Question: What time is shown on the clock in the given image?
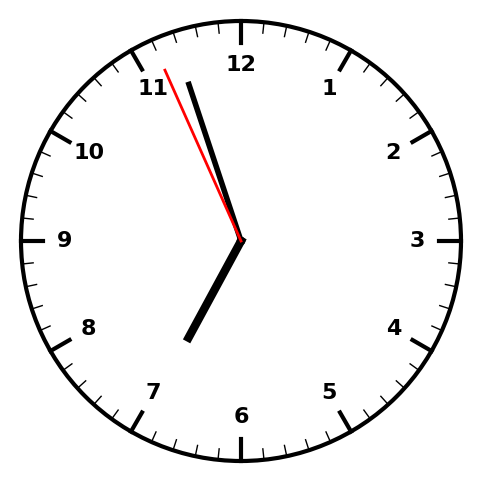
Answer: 06:56:56